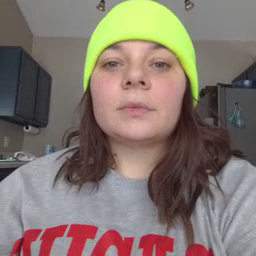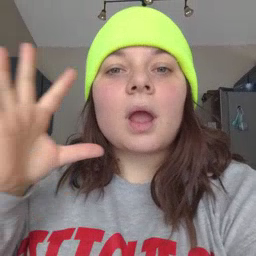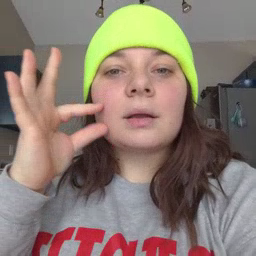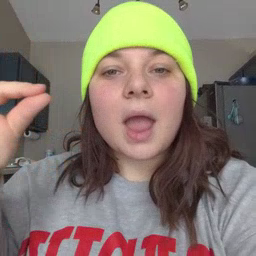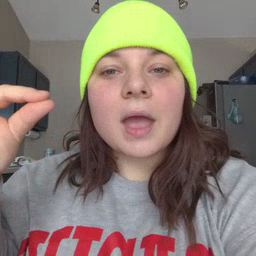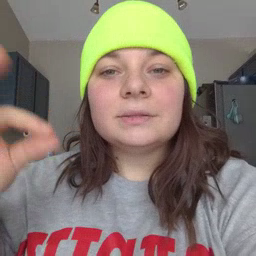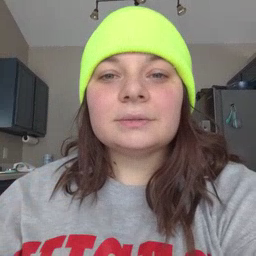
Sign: cat